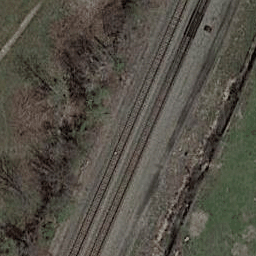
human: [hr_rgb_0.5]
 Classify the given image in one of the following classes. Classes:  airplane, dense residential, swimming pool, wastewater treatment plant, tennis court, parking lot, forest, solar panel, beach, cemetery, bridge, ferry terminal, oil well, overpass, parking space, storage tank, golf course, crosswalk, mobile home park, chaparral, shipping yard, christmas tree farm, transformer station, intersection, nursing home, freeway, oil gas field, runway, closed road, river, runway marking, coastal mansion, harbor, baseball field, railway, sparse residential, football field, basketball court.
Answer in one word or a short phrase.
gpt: railway